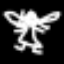
Label: angel